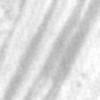
Label: change